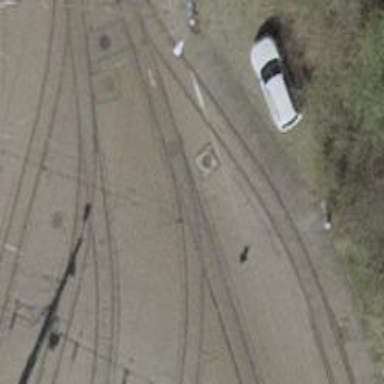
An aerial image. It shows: Tram level crossing on railway.